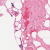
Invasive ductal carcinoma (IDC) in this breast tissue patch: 0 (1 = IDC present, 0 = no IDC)